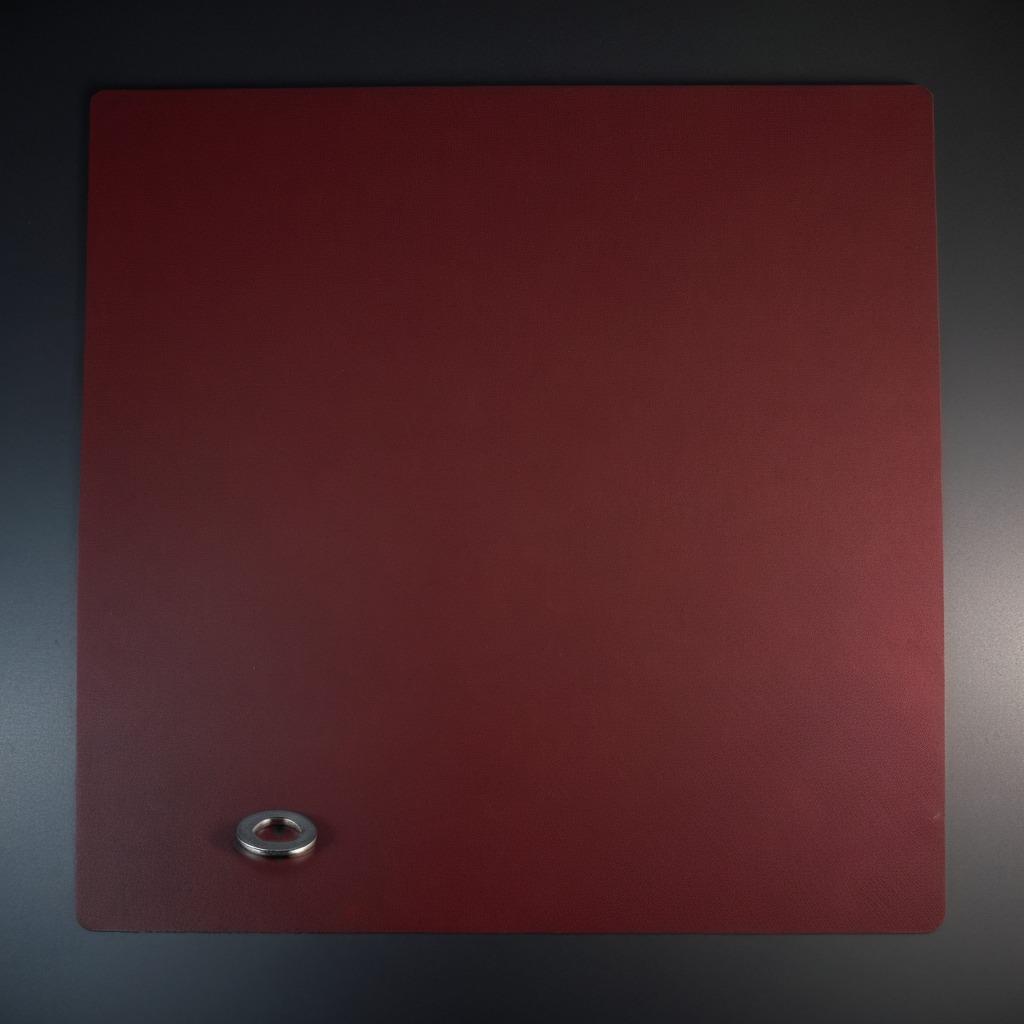
A flat metal washer is lying on a clean granite tabletop covered with a red rubber mat inside a workshop at night dim ambient light soft shadows worn but beneath the mat